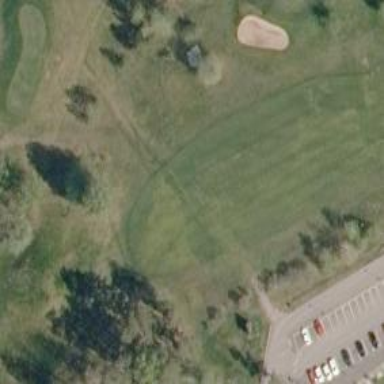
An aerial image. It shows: Golf hole.